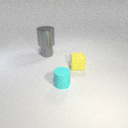
small gray metal cylinder to the left of small yellow rubber cube